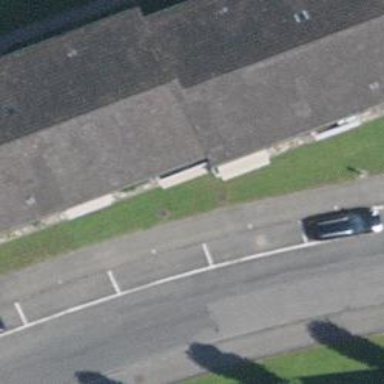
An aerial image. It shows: Parking lane with parallel orientation.